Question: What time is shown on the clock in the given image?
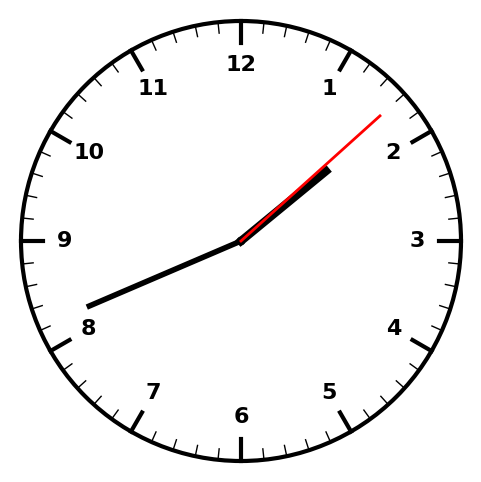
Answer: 01:41:08